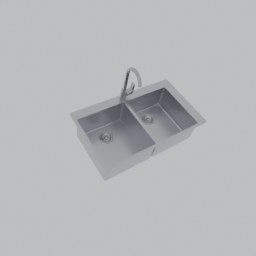
Label: appliances